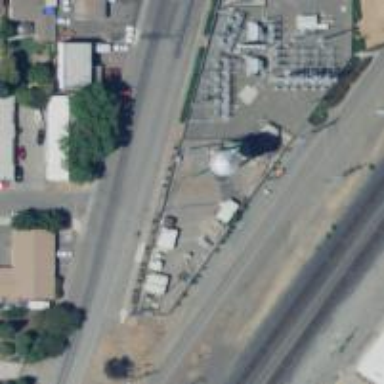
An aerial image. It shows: Storage tank that is man-made.